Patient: sex M, age 71
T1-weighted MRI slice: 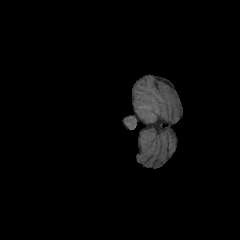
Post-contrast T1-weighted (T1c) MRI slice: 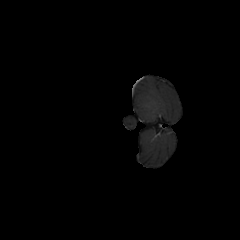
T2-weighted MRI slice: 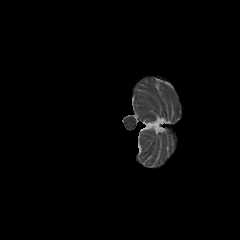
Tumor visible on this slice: no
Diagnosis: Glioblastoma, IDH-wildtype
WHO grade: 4